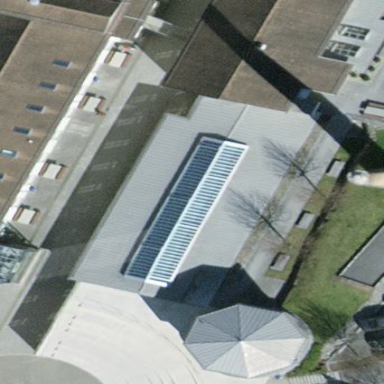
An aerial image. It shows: Building with gabled glass roof. The building part is yellow.